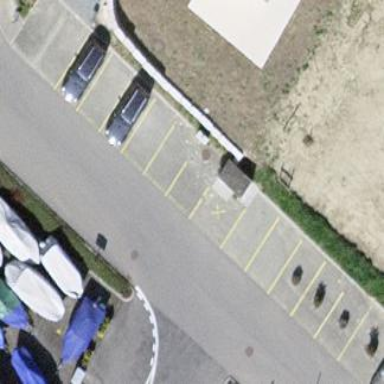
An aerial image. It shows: Parking area with asphalt surface.